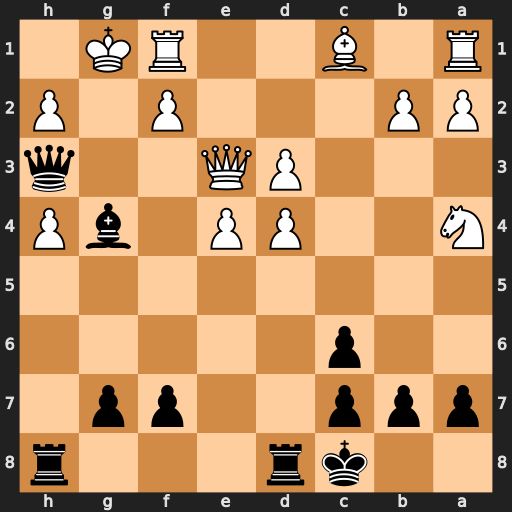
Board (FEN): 2kr3r/ppp2pp1/2p5/8/N2PP1bP/3PQ2q/PP3P1P/R1B2RK1
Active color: b
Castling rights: -
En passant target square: -
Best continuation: Bf3 Qxf3 Qxf3